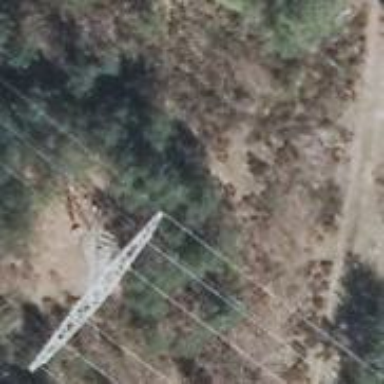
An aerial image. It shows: Power tower.